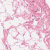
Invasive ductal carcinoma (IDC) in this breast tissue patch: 0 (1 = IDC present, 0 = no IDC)